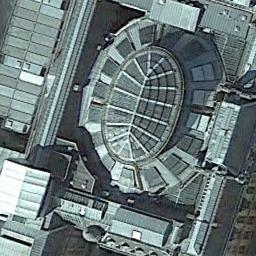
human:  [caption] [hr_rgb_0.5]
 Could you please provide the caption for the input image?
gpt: There are some cars parked in the top right corner .

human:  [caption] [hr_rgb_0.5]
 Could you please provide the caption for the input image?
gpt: In a commercial district there are several tall buildings of different shapes and several roads with many cars .

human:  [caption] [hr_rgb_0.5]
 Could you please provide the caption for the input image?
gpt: A commercial area has some buildings of the same style and one of buildings has an oval roof .

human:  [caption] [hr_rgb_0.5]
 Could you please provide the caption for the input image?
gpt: There are buildings with light-blue roofs on a commercial area .

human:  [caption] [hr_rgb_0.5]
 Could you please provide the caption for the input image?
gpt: The commercial area is consist of many buildings .